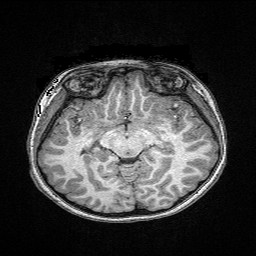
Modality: T1w
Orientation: coronal